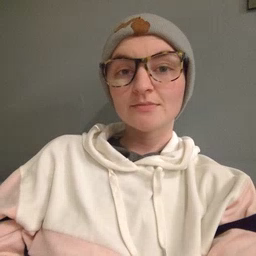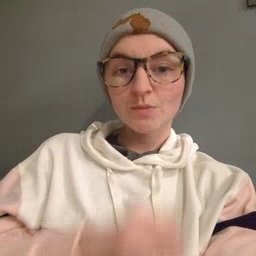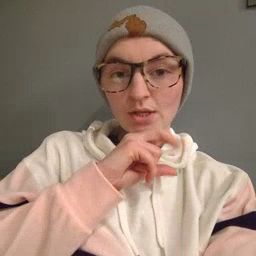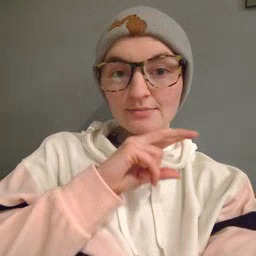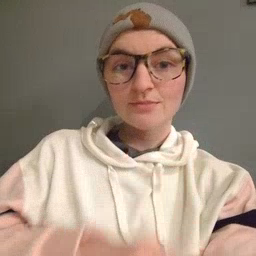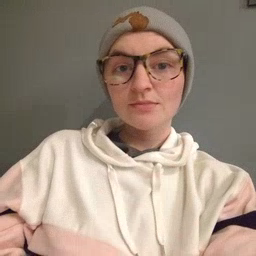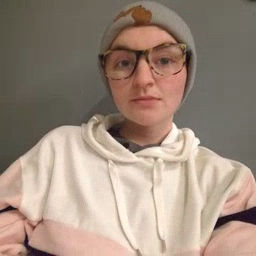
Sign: frog